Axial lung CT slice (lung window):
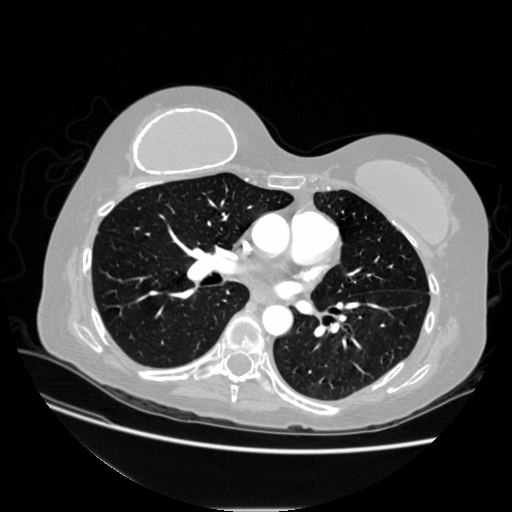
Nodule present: no